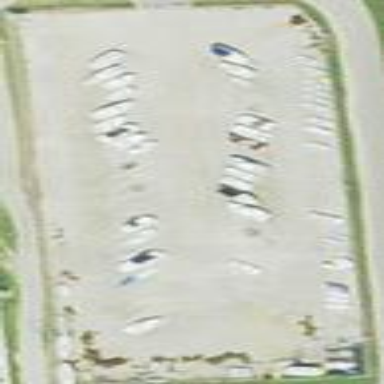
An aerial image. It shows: Boat storage facility.